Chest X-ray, AP view. Patient: 62 years old, sex F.
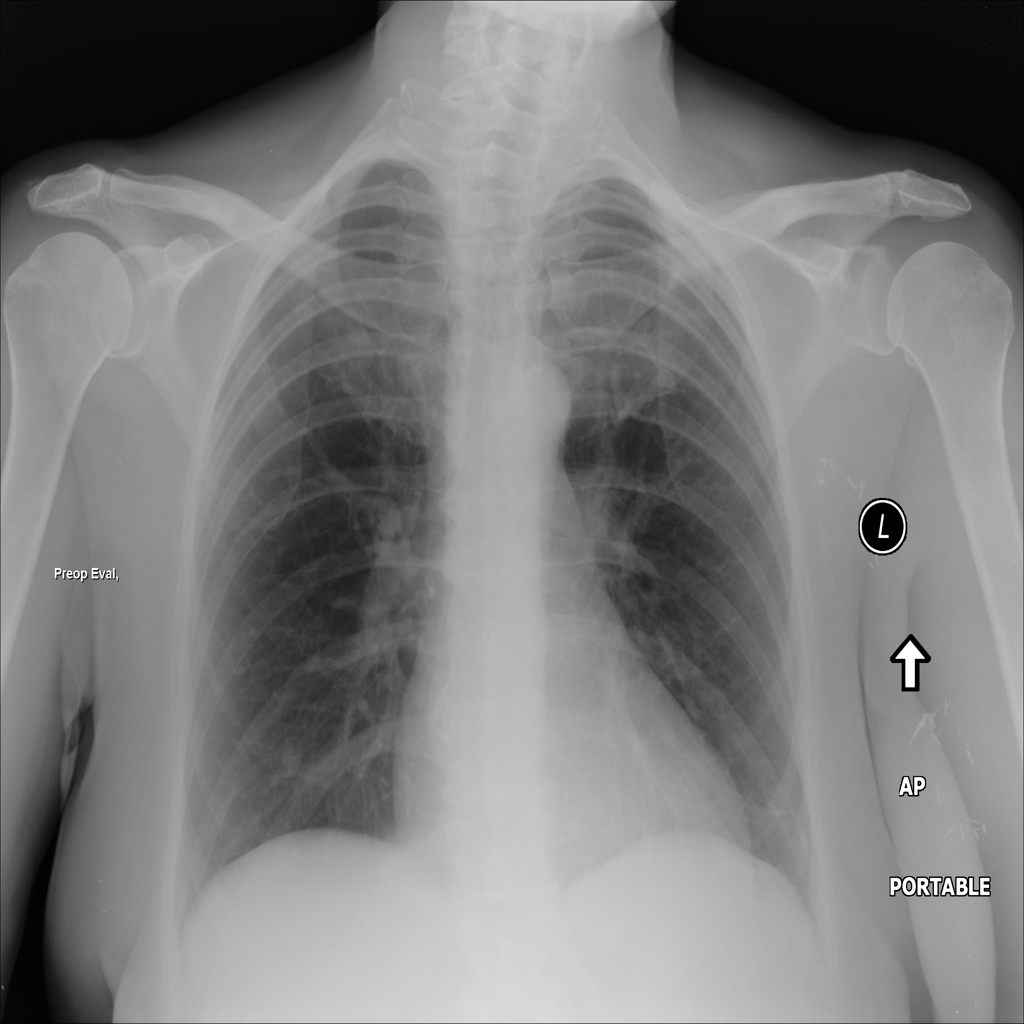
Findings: No Finding